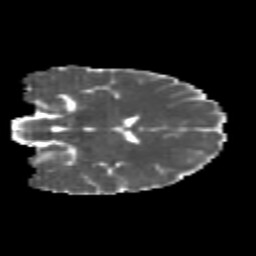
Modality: MD
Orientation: coronal
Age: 20
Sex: female
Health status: healthy
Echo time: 0.074 s